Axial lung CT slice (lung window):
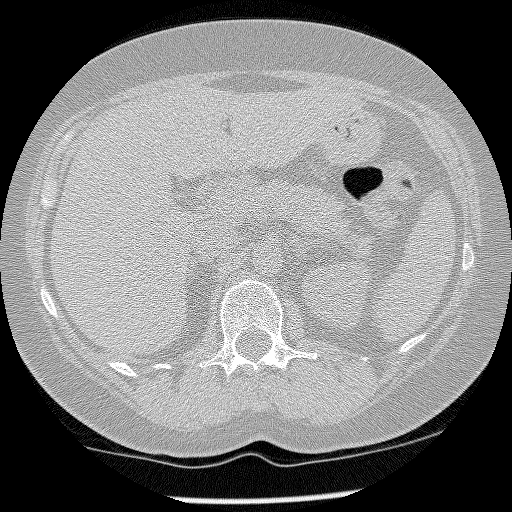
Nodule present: no